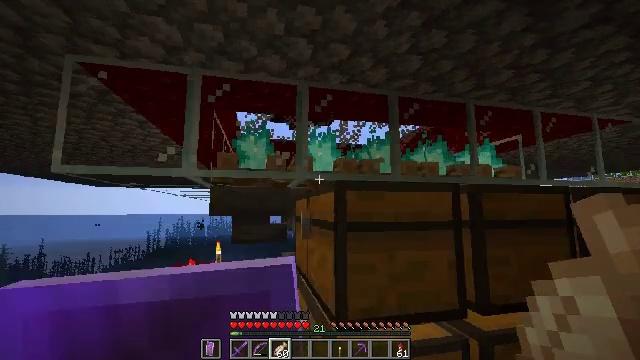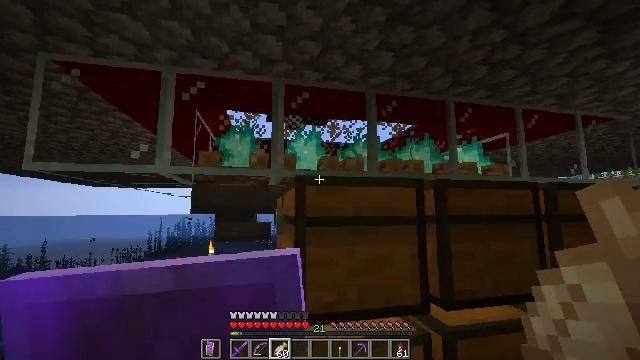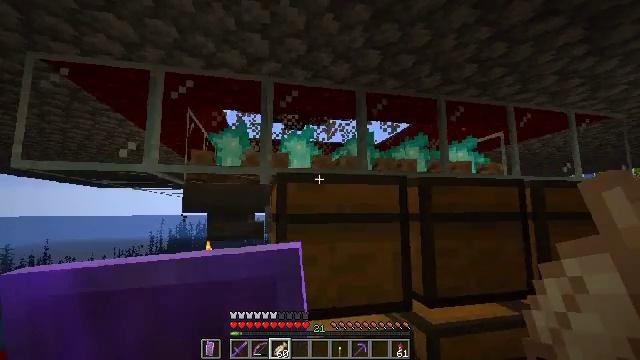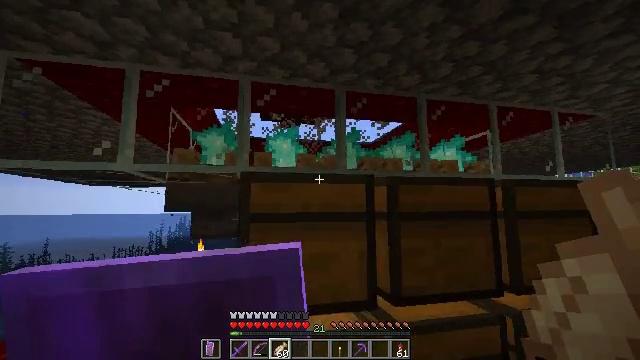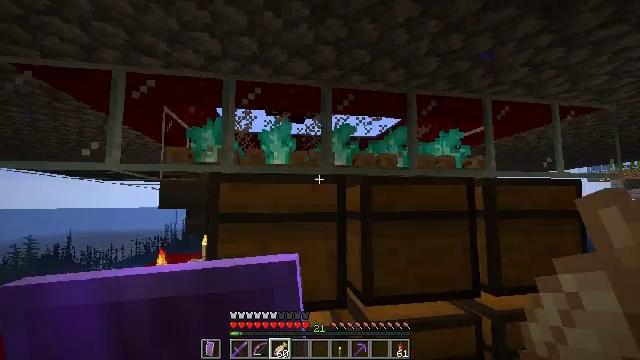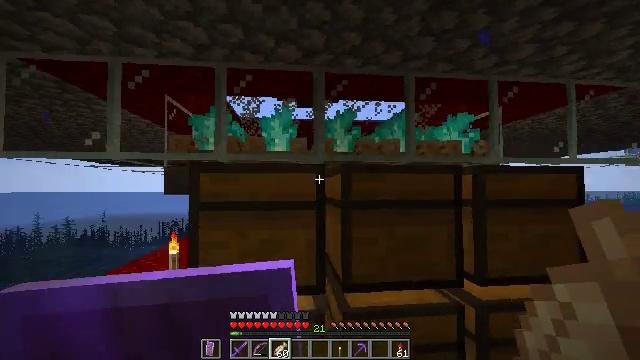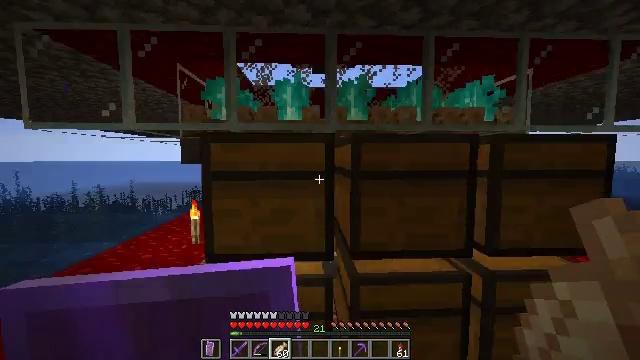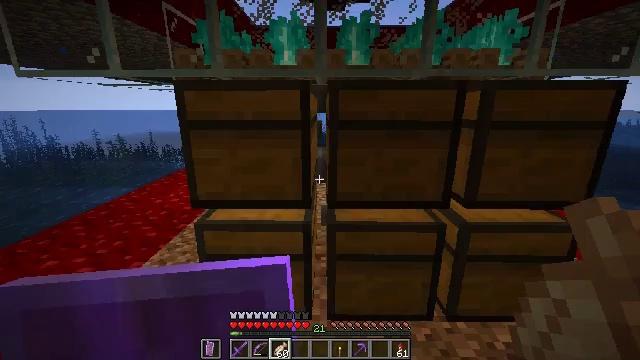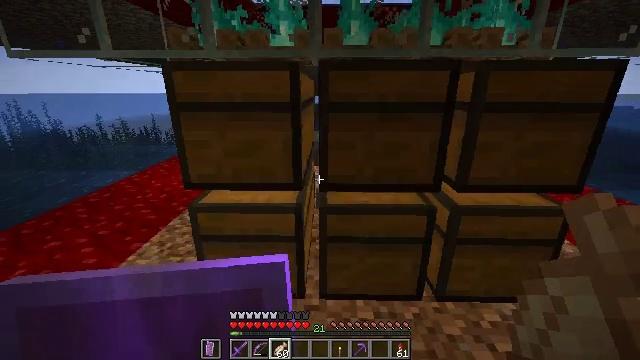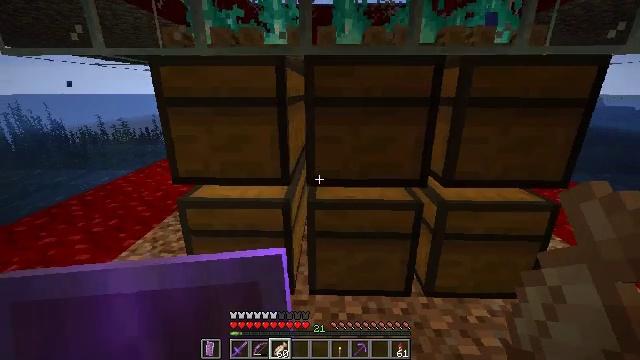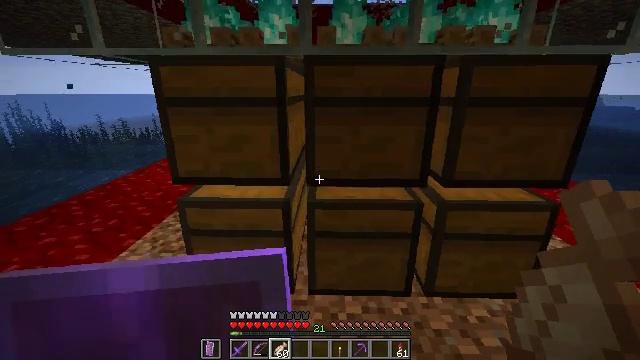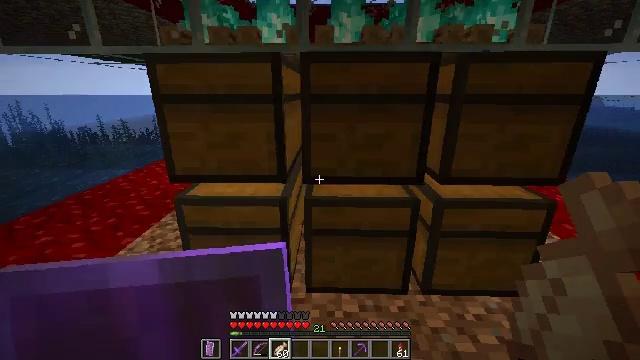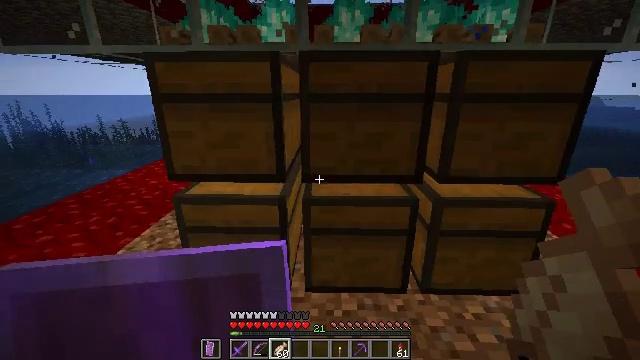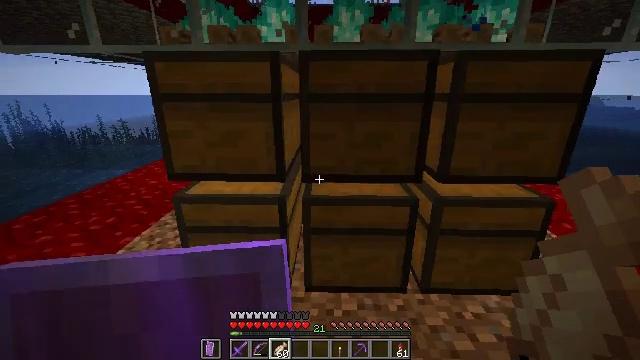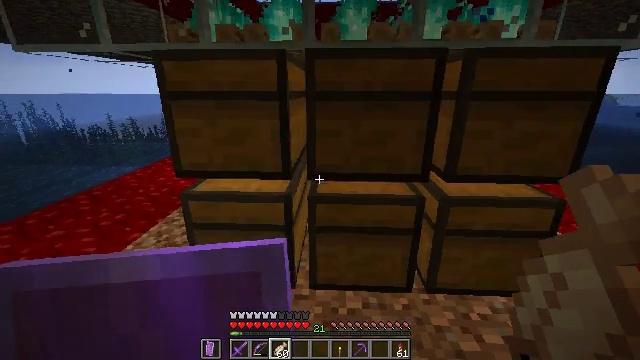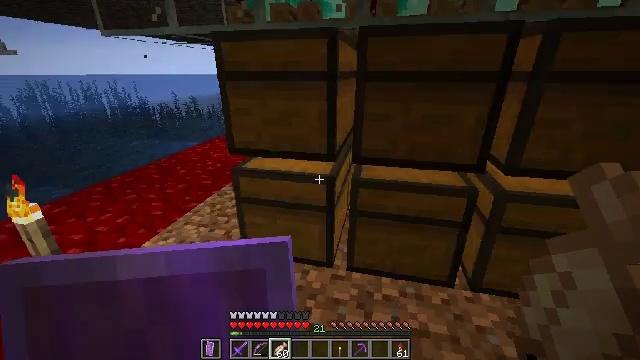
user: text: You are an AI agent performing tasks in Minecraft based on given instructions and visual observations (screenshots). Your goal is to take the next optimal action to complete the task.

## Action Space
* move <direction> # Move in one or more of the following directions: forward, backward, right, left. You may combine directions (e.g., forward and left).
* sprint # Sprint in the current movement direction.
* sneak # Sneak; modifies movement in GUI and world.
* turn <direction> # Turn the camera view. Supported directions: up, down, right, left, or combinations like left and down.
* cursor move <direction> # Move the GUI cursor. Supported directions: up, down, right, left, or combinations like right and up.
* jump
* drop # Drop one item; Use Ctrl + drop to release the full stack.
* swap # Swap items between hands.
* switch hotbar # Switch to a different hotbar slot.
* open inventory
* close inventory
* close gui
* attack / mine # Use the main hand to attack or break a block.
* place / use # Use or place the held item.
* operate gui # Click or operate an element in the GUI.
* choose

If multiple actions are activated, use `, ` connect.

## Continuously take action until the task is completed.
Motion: motion action
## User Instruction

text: Attack the sticky piston to retrieve it.
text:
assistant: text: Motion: move right
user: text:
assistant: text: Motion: move right
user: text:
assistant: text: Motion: move right
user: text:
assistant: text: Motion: move right, turn left and down
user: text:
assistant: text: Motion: move right, turn left and down
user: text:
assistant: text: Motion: move right, turn left and down
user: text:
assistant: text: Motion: turn left and down
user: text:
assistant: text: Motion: turn down
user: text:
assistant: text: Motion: no_op
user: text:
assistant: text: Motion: no_op
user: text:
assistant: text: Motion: no_op
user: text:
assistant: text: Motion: no_op
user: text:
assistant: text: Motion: no_op
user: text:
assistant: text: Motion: turn left
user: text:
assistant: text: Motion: turn left and down
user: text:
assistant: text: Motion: turn left and down
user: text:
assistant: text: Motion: turn left and down
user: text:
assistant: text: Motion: no_op
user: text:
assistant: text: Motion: use / place
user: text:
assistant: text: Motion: use / place
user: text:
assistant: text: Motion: use / place
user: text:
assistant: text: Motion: use / place
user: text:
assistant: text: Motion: no_op
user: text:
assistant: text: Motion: no_op
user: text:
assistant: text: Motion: no_op
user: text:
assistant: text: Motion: no_op
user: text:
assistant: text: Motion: no_op
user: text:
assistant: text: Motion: no_op
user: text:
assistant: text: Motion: no_op
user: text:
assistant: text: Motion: no_op